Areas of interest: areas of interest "Sport and cultural"
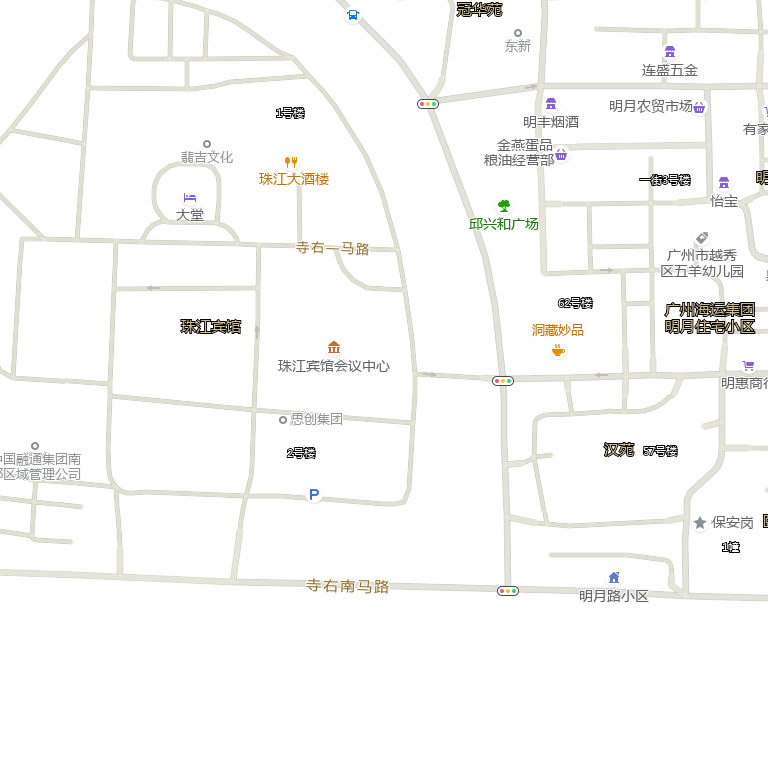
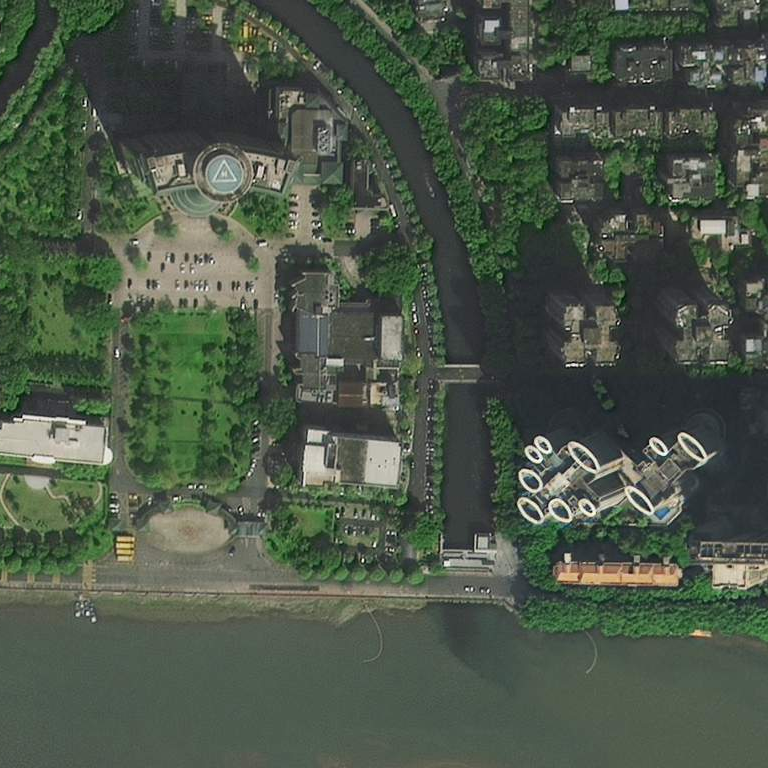